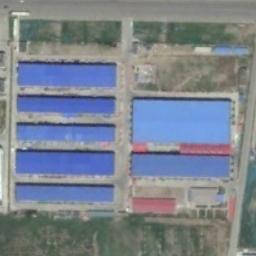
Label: industrial_area